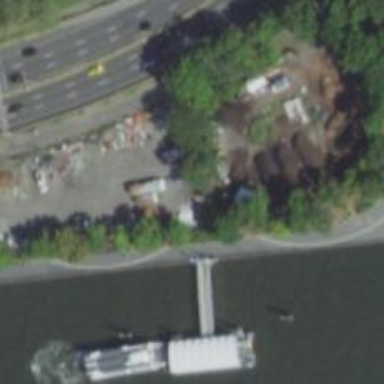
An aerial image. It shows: Path leading to man-made pier.